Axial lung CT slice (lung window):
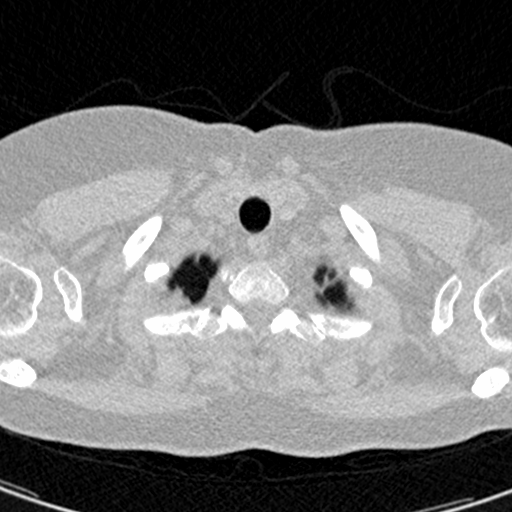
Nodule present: no